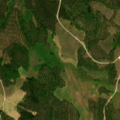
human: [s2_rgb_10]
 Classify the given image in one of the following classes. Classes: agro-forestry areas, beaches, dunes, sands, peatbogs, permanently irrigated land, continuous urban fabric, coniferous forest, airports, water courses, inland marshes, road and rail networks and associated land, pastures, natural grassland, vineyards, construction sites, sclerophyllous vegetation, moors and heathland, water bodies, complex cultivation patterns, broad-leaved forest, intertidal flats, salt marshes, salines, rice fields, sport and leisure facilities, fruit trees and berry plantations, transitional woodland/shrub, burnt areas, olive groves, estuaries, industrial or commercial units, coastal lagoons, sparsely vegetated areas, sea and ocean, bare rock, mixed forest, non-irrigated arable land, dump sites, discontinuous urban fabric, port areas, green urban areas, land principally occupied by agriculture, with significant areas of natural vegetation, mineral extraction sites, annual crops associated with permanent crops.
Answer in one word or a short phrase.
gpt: coniferous forest, transitional woodland/shrub